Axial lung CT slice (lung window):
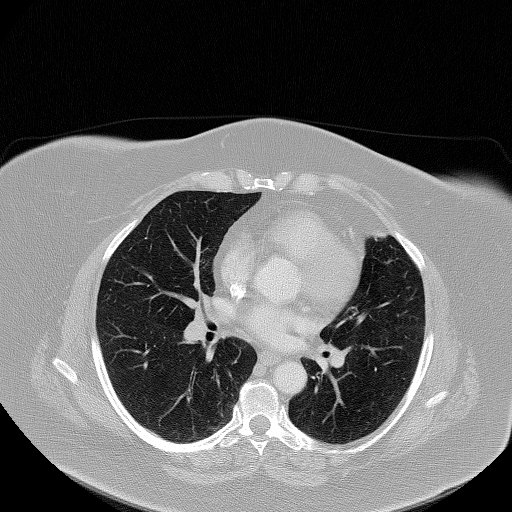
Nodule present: no